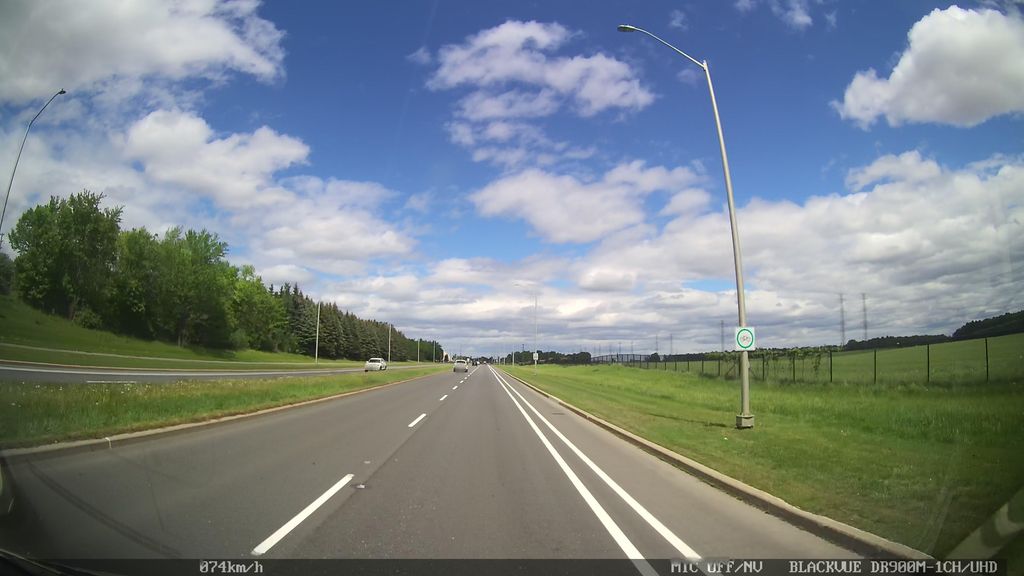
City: ottawa-gatineau